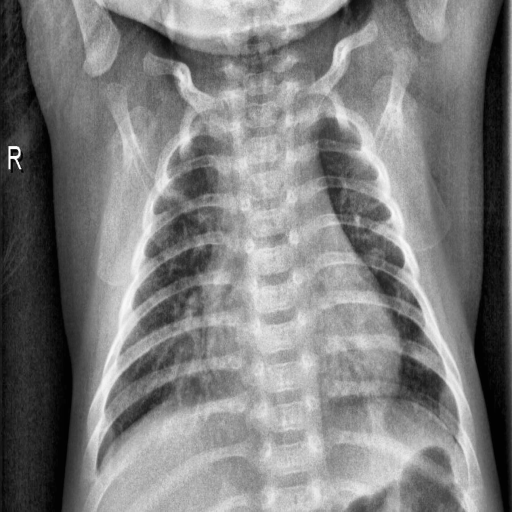
Finding: PNEUMONIA